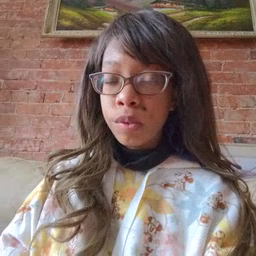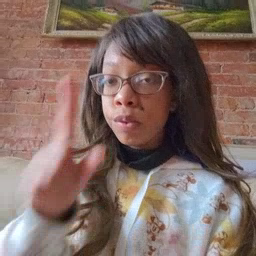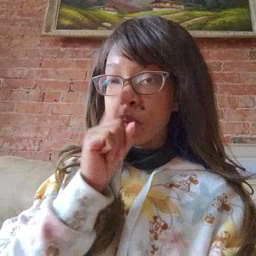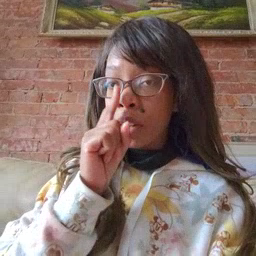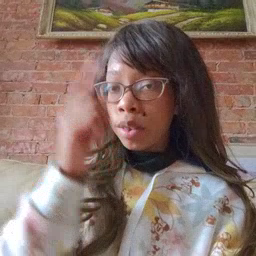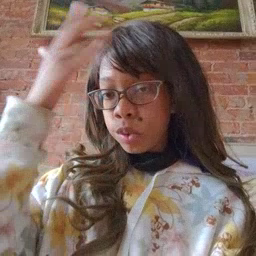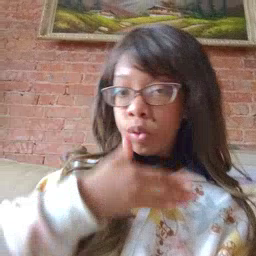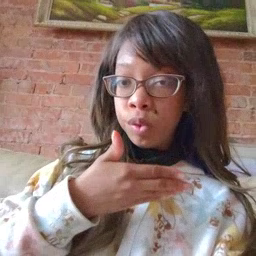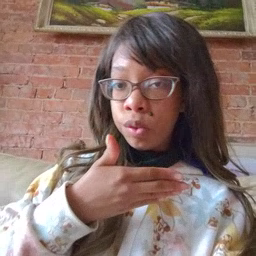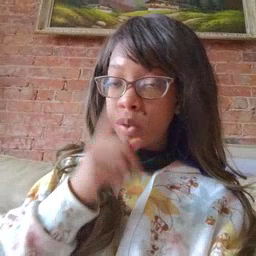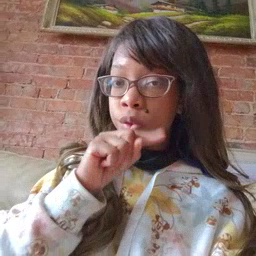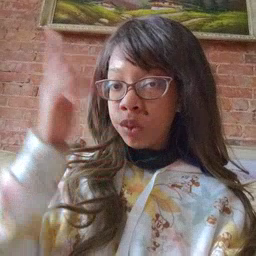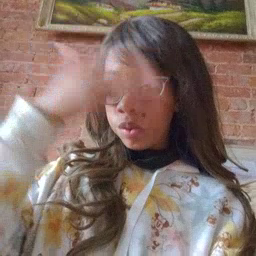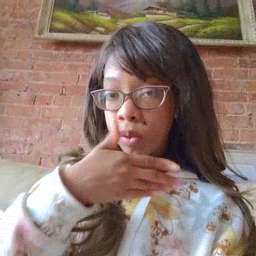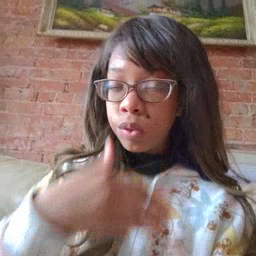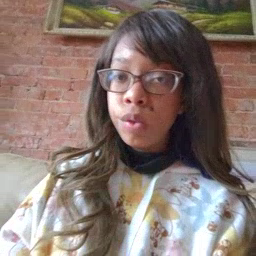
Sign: pretend